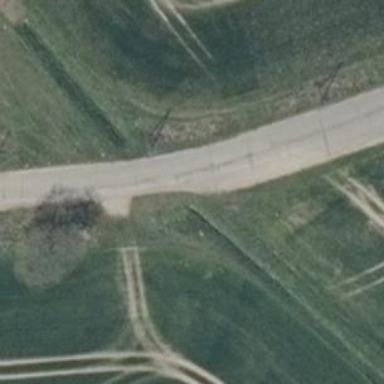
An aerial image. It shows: Culvert tunnel.